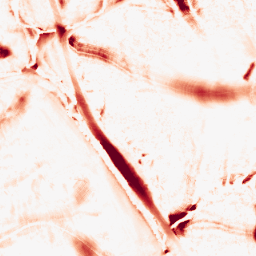
Category: morphological
Decomposition family: tophat
Decomposition parameters: size: 20
mode: white
Upsampling method: bilinear
Upsampling parameters: scale: 8
Upsampling scale: 8